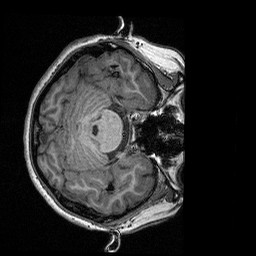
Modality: T1w
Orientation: axial
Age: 19
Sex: female
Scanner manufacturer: siemens
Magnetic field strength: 3 T
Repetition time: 2.53 s
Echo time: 0.00309 s